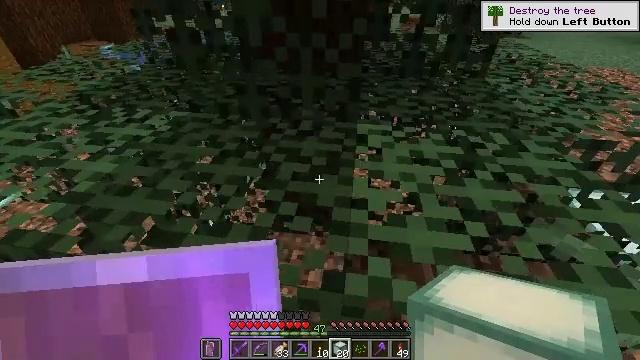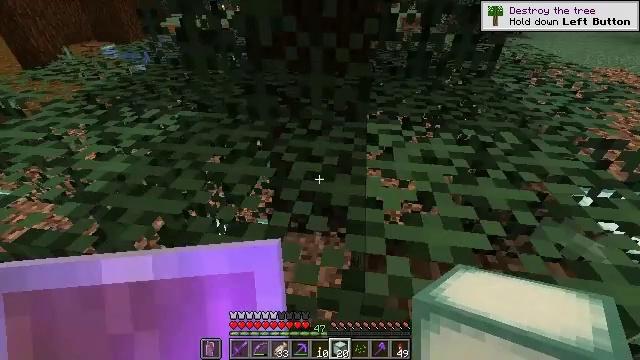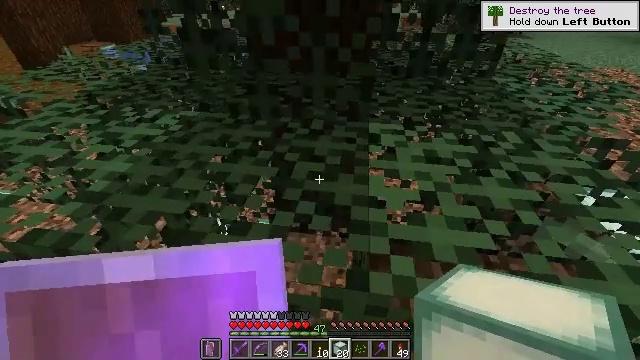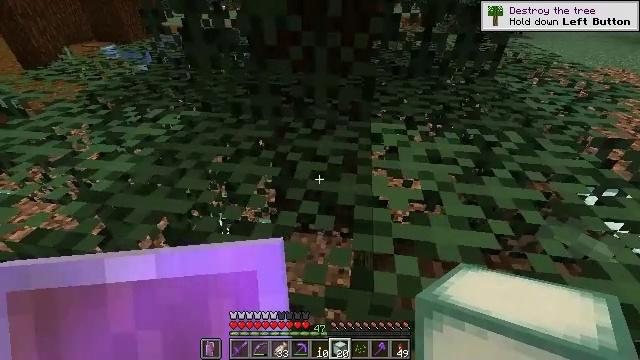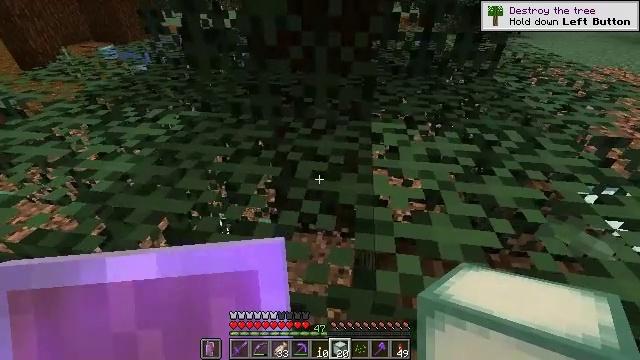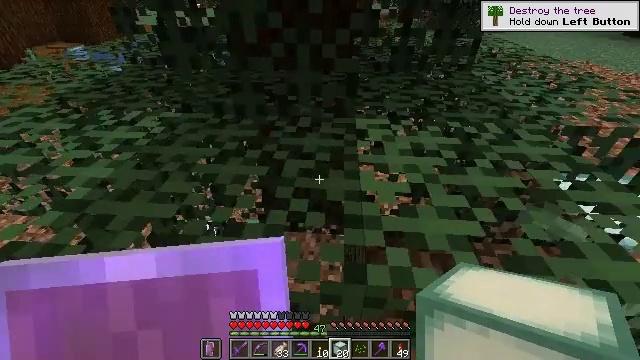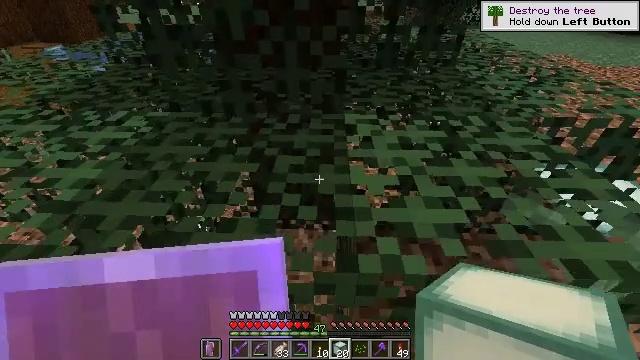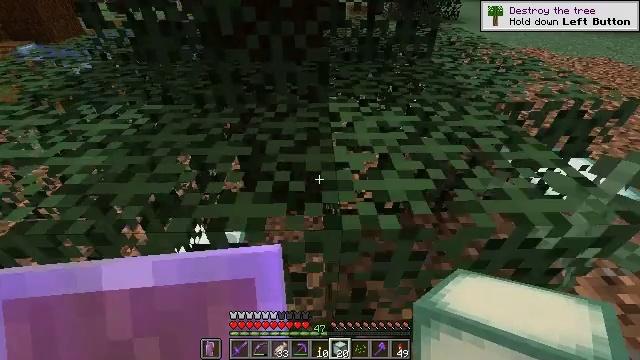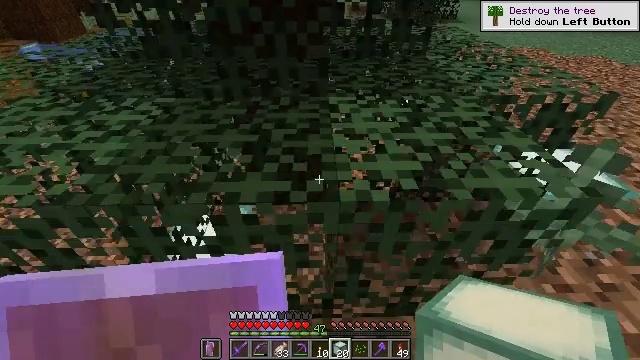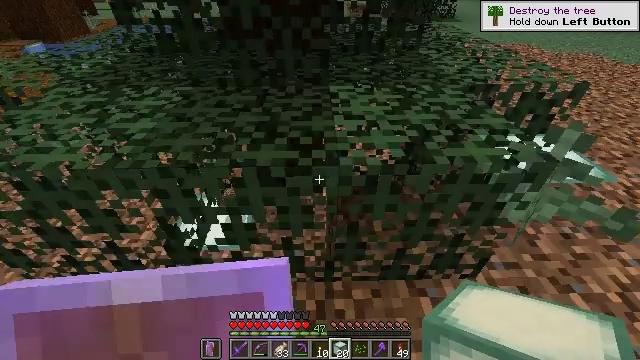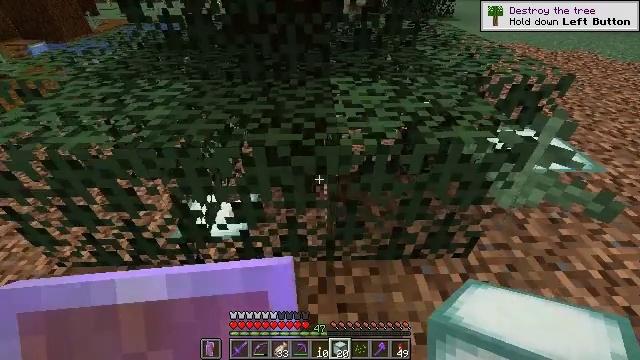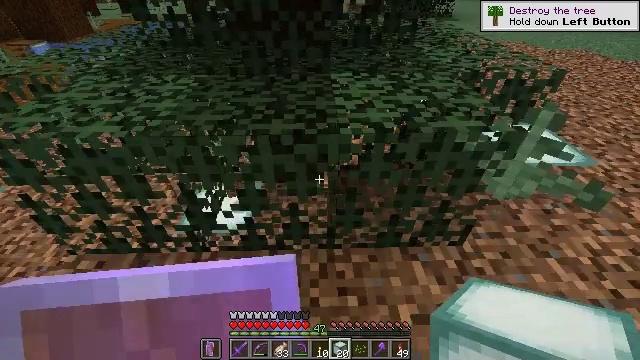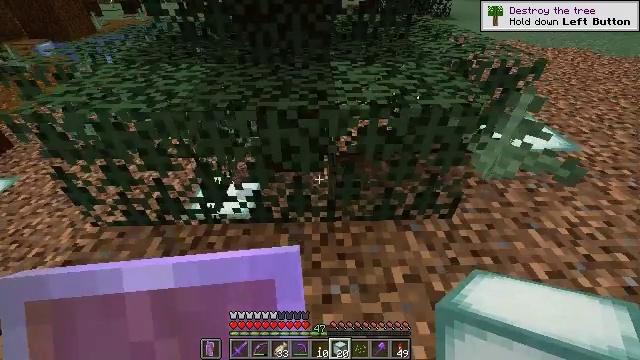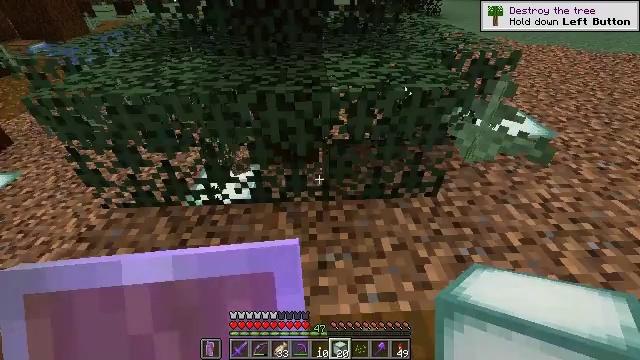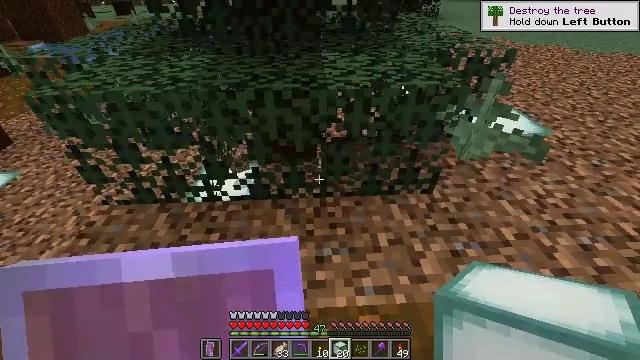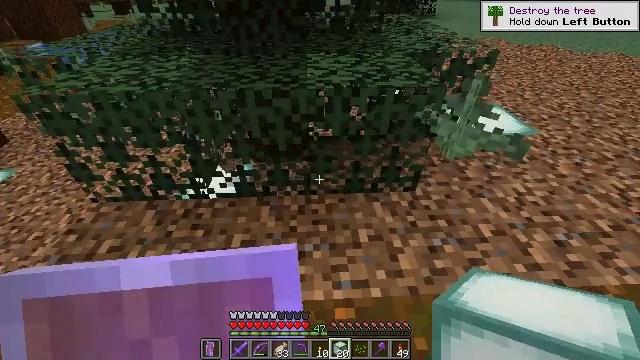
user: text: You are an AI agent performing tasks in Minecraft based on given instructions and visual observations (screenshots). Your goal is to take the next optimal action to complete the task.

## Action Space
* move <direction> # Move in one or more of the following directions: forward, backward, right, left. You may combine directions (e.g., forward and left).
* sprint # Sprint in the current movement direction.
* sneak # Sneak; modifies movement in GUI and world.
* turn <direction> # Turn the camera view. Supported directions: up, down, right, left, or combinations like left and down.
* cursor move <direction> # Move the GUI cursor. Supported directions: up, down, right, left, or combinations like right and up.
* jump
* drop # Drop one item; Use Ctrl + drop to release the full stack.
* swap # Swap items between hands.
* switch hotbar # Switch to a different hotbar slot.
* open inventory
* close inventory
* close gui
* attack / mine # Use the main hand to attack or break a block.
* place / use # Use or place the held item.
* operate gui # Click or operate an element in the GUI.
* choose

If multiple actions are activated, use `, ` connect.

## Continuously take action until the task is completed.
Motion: motion action
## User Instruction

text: Break the coarse dirt block.
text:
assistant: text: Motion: no_op
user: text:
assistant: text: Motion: no_op
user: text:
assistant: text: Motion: no_op
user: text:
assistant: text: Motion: no_op
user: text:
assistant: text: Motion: turn right
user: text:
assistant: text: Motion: move back, turn right
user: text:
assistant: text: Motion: move back, turn right
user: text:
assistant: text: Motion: move back
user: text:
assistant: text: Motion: move back
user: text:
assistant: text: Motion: move back
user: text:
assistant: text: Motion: move back
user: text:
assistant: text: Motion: move back
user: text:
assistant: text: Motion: turn right
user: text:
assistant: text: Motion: move right
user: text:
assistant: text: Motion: move right
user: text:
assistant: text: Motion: move right
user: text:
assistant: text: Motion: move right
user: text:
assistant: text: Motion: move right
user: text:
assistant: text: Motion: move forward and move right
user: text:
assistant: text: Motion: move forward and move right
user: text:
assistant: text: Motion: move forward
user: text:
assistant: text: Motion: move forward
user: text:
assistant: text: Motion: move forward
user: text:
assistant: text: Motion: move forward
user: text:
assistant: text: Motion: move forward
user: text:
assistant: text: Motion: no_op
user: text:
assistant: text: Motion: no_op
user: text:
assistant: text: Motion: no_op
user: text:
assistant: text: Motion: no_op
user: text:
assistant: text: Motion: move forward